高一 · 立体几何学
, 已知正方体 $A B C D-A_{1} B_{1} C_{1} D_{1}$ 的棱长为 $2, E, F$ 分别为 $C_{1} D_{1}, B B_{1}$ 的中点, 则线段 $A E$ 的长为 , $\triangle A E F$ 在底面 $A B C D$ 上投影的面积是

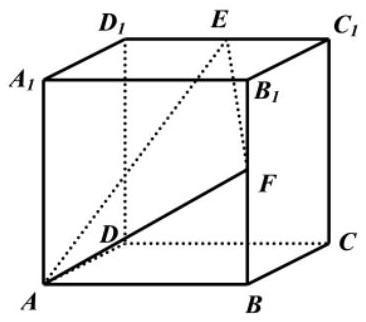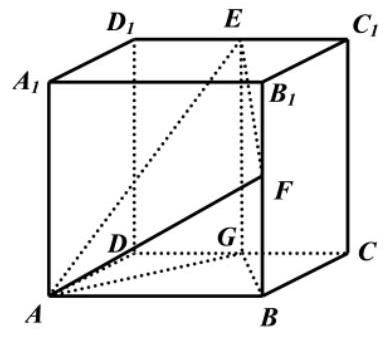
解析: 【分析】

取 $C D$ 中点 $G$, 可知 $E G \perp$ 平面 $A B C D$, 由此可得所求三角形的投影为 $\triangle A B G$ 且 $E G \perp A G$; 利用勾股定理求得 $A E$; 由 $S_{\triangle A B G}=\frac{1}{2} S_{\square A B C D}$ 求得投影面积.

【详解】

取 $C D$ 中点 $G$, 连接 $E G, A G, B G$

$\because E, G$ 分别为 $C_{1} D_{1}, C D$ 中点 $\quad \therefore E G / / C C_{1} \quad \therefore E G \perp$ 平面 $A B C D$

$\therefore \triangle A E F$ 在平面 $A B C D$ 上的投影为 $\triangle A B G, E G \perp A G$

$\therefore A E=\sqrt{A G^{2}+E G^{2}}=\sqrt{A D^{2}+D G^{2}+E G^{2}}=\sqrt{4+1+4}=3$

$S_{\triangle A B G}=\frac{1}{2} S_{\square A B C D}=\frac{1}{2} \times 2 \times 2=2$

故答案为: $3 ; 2$

【点睛】

本题考查正方体内的投影面积和线段长度的求解问题, 关键是能够根据正方体的结构特征确定线面垂直的关系，从而得到投影图形.